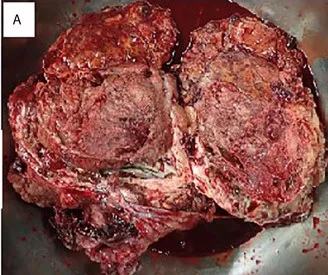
Pathological findings of ovarian adrenocortical carcinoma. (A) A piece of tissue measuring 23 x 17 x 10 cm in size.
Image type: medical_photograph (other_medical_photograph)